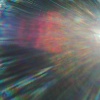
Label: sunburn